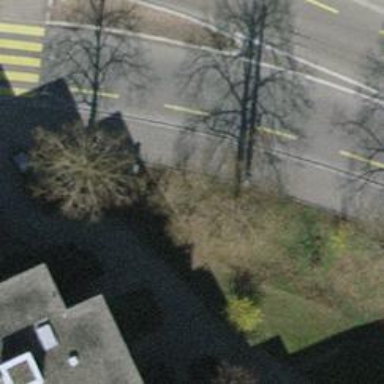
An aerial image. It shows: Urban tree adding natural touch to the cityscape.